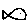
Label: fish